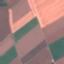
Land use / land cover: AnnualCrop